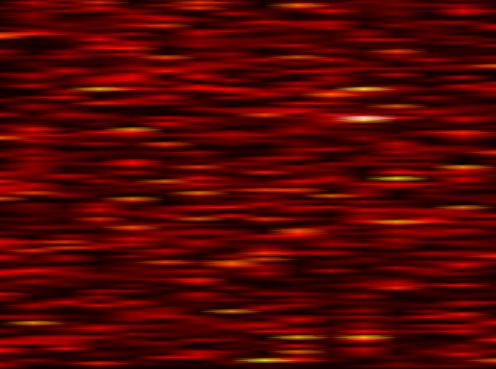
Label: UFMC